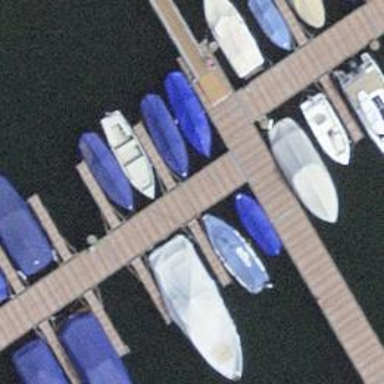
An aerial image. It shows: Man-made pier.